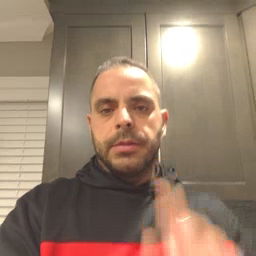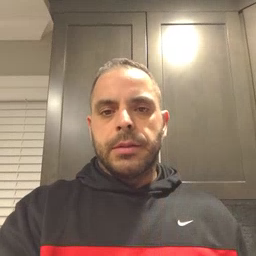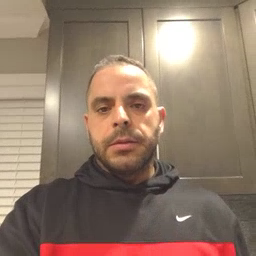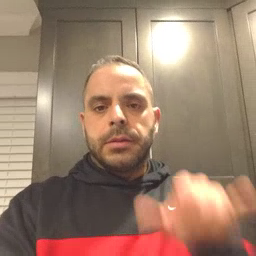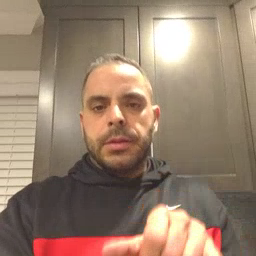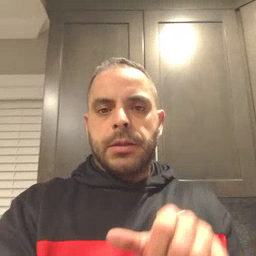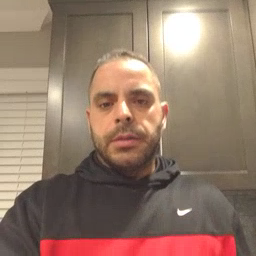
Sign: stay